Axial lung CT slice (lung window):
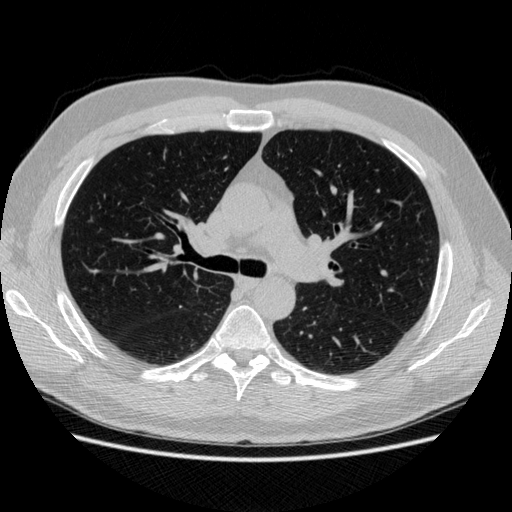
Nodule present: no